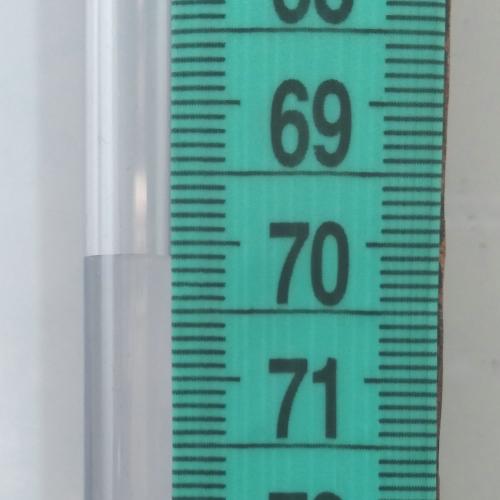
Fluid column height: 70.1 cm